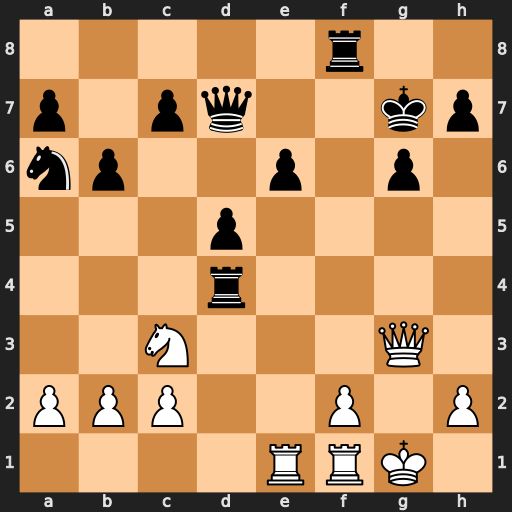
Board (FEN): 5r2/p1pq2kp/np2p1p1/3p4/3r4/2N3Q1/PPP2P1P/4RRK1
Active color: w
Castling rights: -
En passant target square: -
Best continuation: Qe5+ Kg8 Qxd4